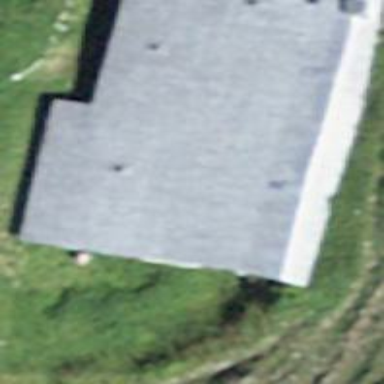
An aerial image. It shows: Cabin is depicted in the image.